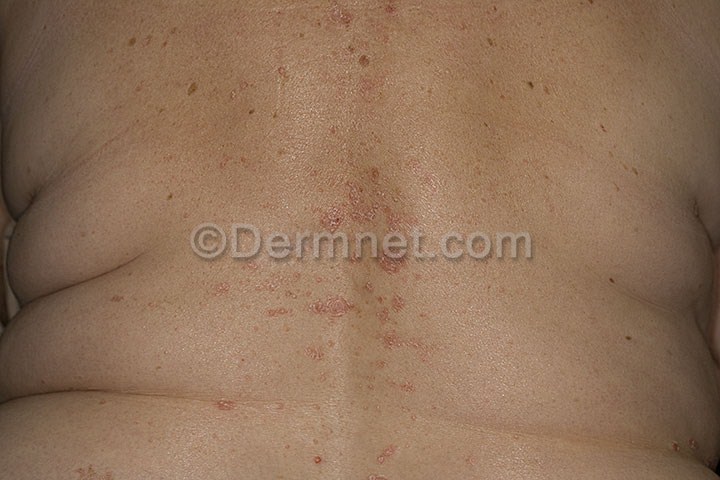
Disease: Actinic Keratosis Basal Cell Carcinoma and other Malignant Lesions